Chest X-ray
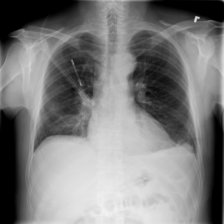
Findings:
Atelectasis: negative
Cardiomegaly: negative
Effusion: negative
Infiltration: negative
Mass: negative
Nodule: negative
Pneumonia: negative
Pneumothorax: negative
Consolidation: negative
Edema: negative
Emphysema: negative
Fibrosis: negative
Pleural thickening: negative
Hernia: negative